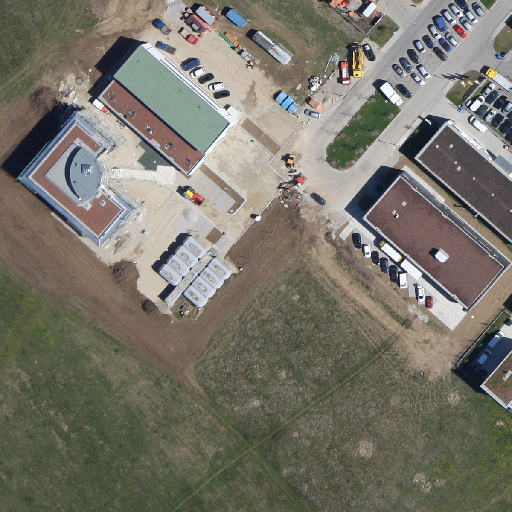
Referring expression: truck in the parking area